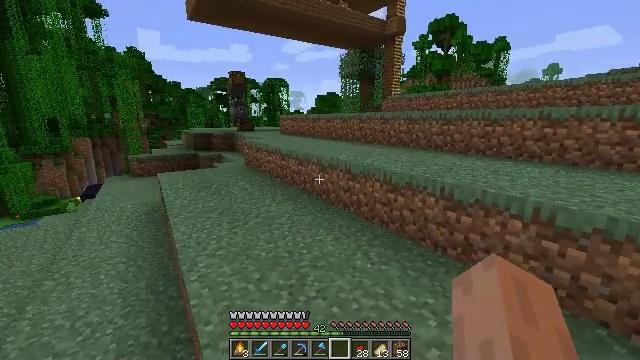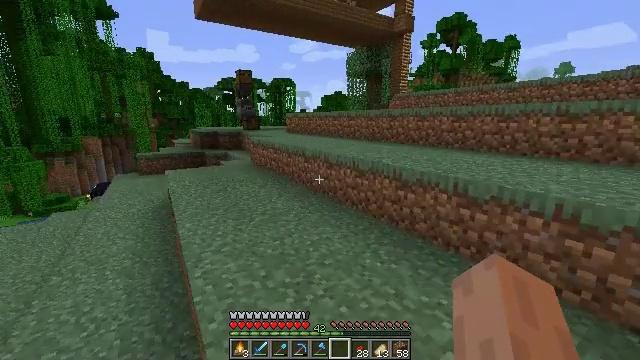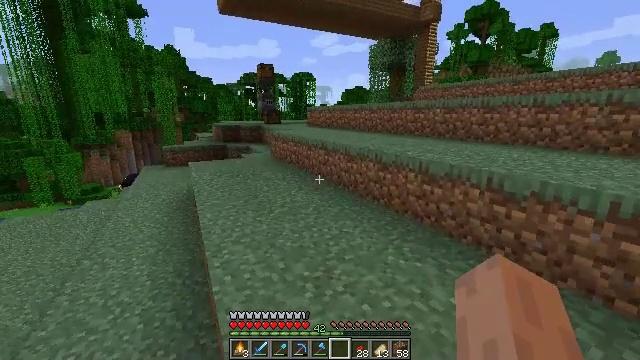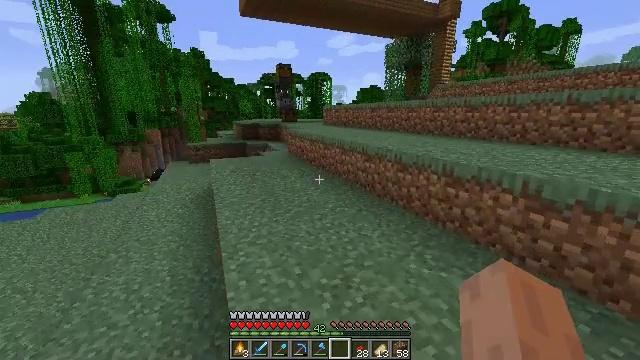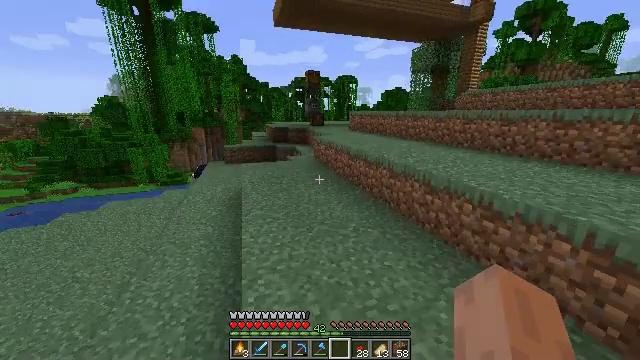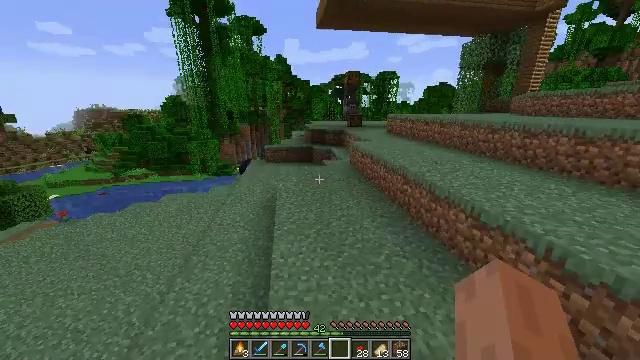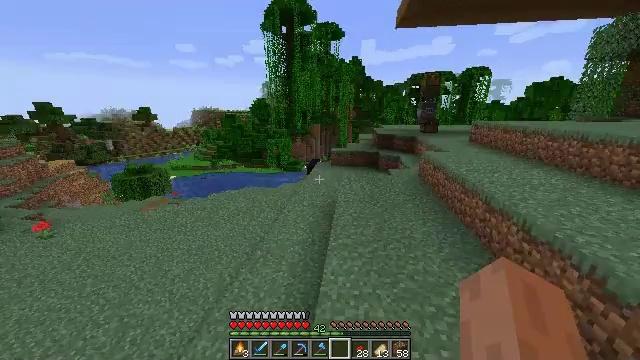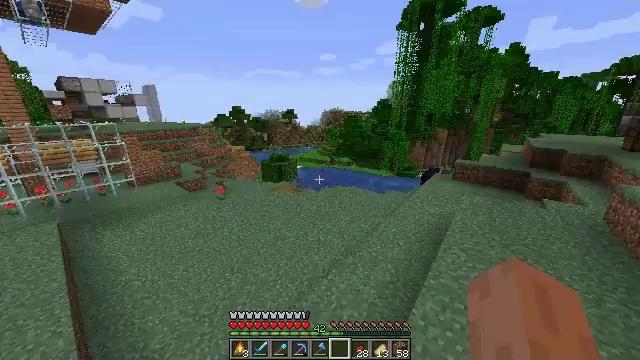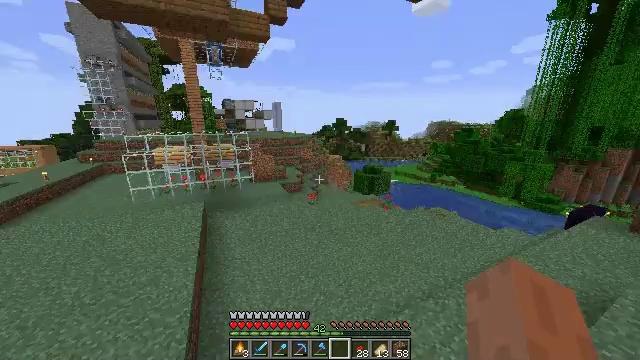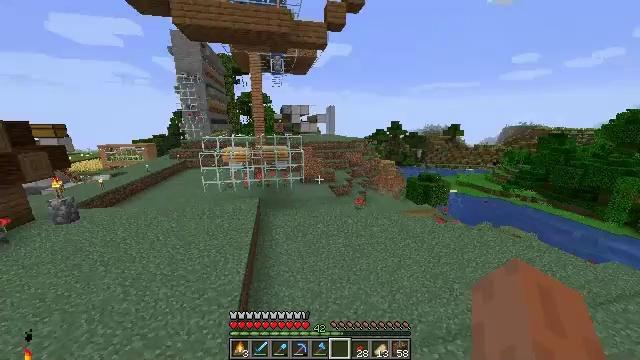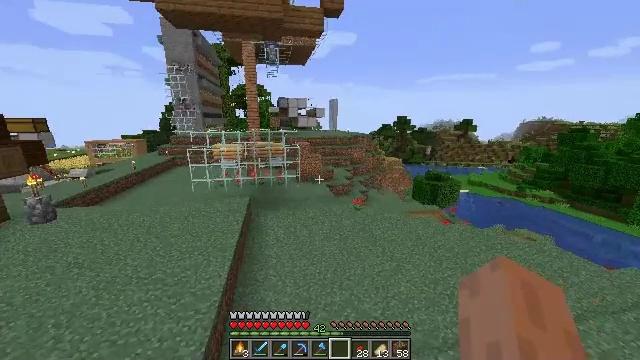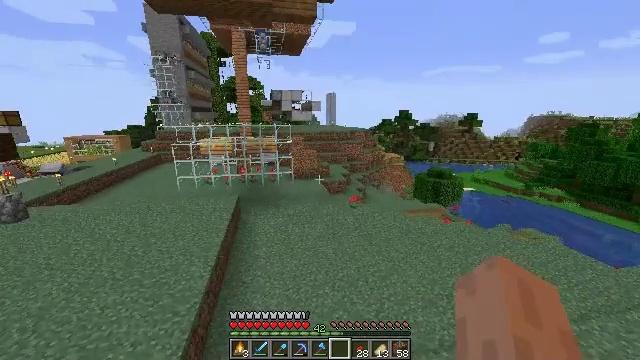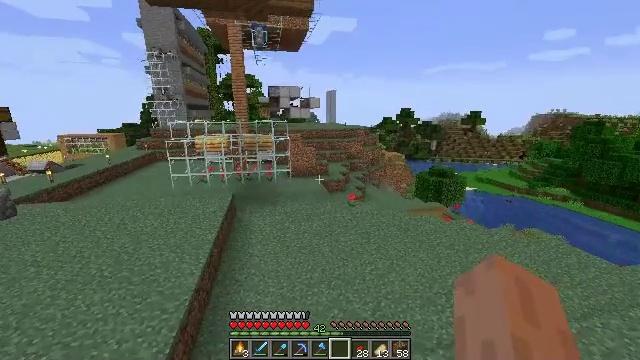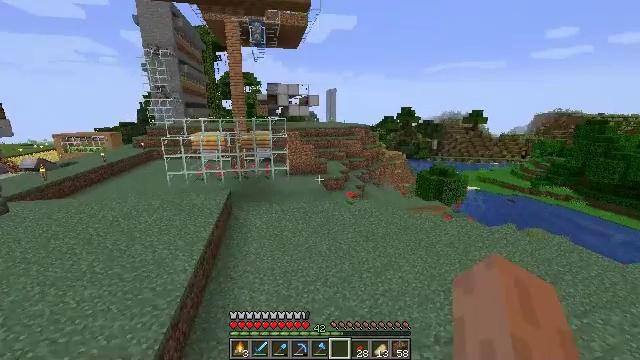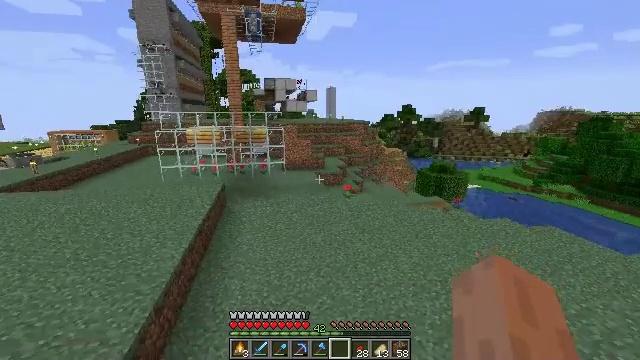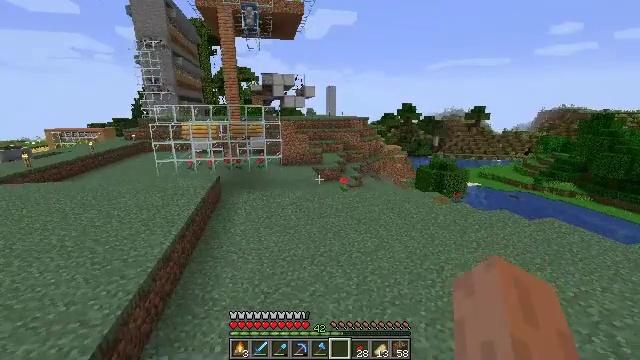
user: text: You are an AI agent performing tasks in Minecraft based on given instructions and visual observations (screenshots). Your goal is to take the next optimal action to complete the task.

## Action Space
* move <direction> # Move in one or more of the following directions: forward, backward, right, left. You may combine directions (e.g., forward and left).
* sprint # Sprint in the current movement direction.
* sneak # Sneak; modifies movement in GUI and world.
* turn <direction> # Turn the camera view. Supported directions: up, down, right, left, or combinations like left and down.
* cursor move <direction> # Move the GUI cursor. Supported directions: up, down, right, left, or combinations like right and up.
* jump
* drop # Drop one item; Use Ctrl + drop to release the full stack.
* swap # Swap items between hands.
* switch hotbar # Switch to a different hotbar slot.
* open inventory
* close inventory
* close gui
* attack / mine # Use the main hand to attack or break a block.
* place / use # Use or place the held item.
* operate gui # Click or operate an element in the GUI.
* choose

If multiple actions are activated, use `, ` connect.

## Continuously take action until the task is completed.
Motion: motion action
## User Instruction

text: Retrieve the smooth stone slab from the ground.
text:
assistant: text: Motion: move forward, turn left, jump
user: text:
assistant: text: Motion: move forward, sprint, turn left and down, jump
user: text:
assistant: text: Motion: move forward, sprint, turn left, jump
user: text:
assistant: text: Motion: move forward, sprint, turn left and down, jump
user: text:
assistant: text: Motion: move forward, sprint, turn left and down, jump
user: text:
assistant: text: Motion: move forward, turn left, jump
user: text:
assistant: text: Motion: move forward, turn left, jump
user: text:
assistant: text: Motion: move forward, turn left and up, jump
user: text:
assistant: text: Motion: turn left
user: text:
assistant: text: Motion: no_op
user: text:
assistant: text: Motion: no_op
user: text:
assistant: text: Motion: no_op
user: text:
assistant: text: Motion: no_op
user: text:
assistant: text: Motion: no_op
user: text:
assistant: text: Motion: no_op
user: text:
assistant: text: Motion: no_op
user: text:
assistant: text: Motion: turn left and up
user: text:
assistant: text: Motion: turn left
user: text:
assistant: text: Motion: turn left
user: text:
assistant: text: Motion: turn left
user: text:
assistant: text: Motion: move left
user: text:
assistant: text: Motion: move left
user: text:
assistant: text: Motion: move left
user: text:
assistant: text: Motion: move left
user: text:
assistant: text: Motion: move left
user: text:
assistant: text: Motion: no_op
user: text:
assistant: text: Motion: no_op
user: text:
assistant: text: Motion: no_op
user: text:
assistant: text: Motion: no_op
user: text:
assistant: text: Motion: no_op